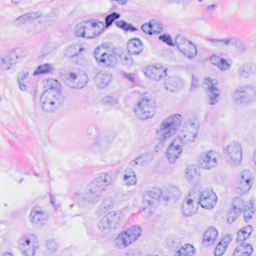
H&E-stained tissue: Breast